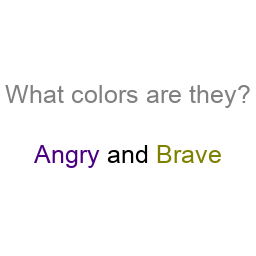
Color: indigo, olive
Background color: white
Question text color: gray